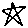
Label: star